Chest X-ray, PA view. Patient: 80 years old, sex M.
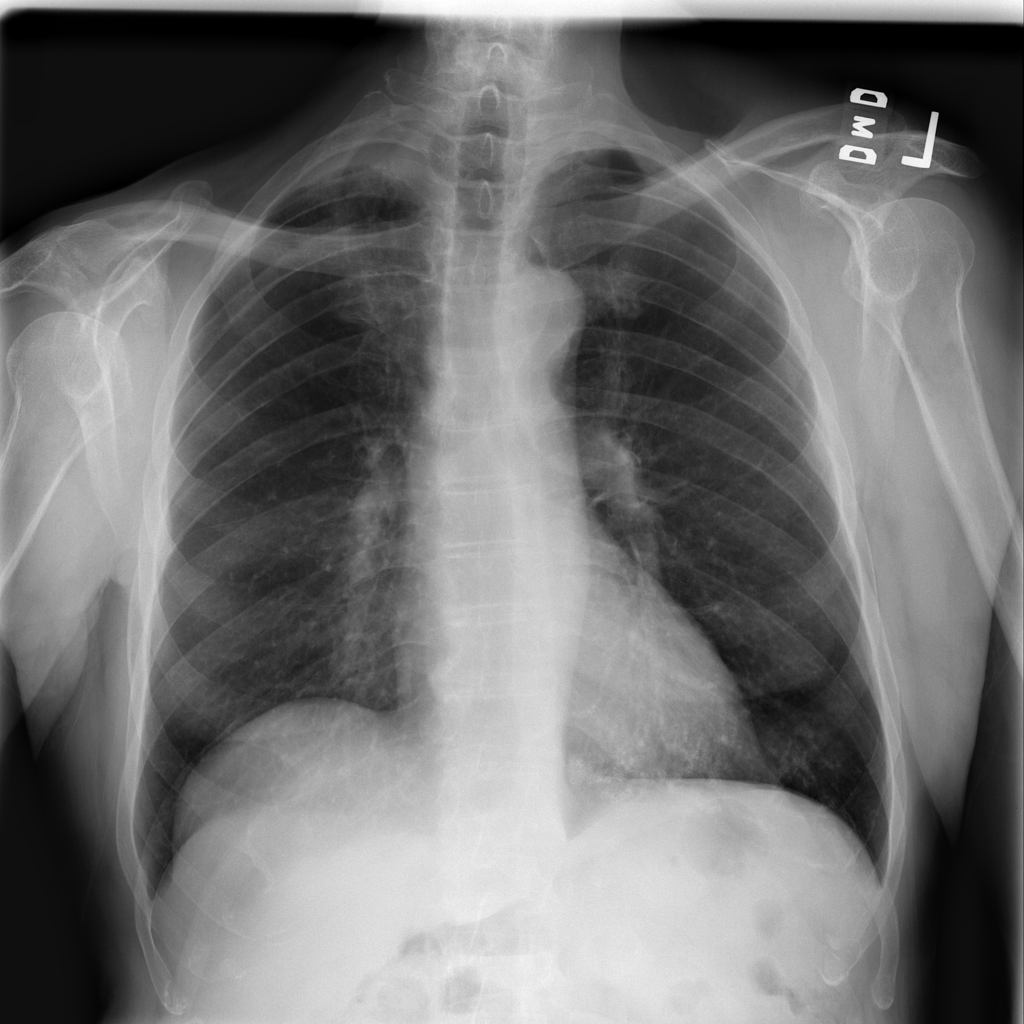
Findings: No Finding